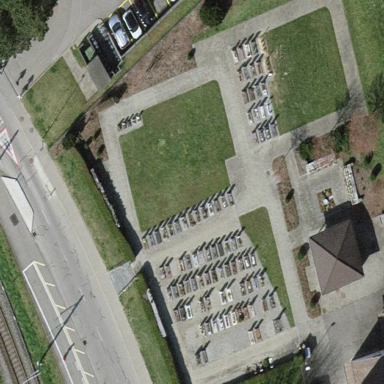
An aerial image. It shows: Cemetery.